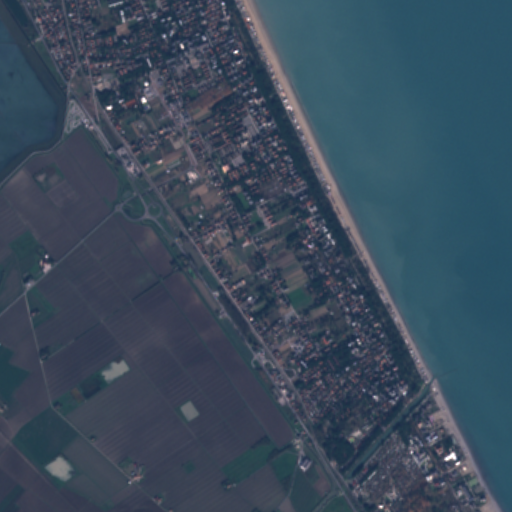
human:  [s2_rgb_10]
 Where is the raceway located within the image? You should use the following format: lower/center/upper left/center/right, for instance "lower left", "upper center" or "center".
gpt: The raceway is located in the upper left of the image.
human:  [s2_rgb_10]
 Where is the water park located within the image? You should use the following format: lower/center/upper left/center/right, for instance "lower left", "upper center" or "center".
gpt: The water park is located in the lower right of the image.
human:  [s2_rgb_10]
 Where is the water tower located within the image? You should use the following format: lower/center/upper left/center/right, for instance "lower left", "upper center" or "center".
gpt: The water tower is located in the upper left of the image.
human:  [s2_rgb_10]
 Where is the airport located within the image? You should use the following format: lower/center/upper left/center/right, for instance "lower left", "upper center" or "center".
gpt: There is no airport in the image.